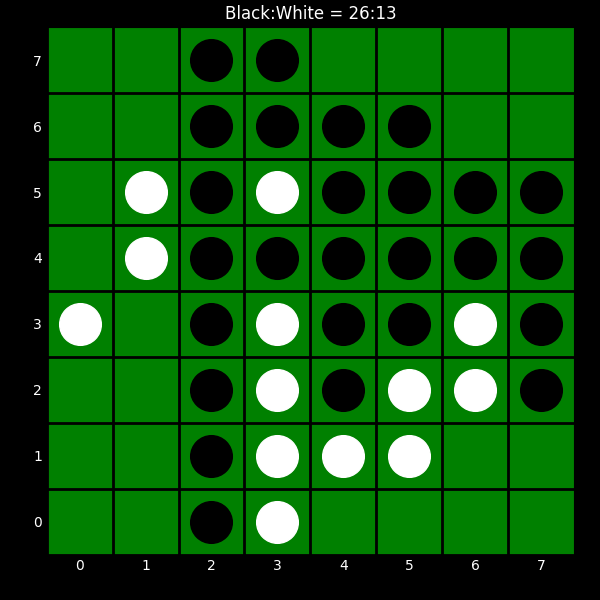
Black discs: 26
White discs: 13